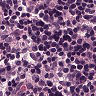
Metastatic tissue present: no